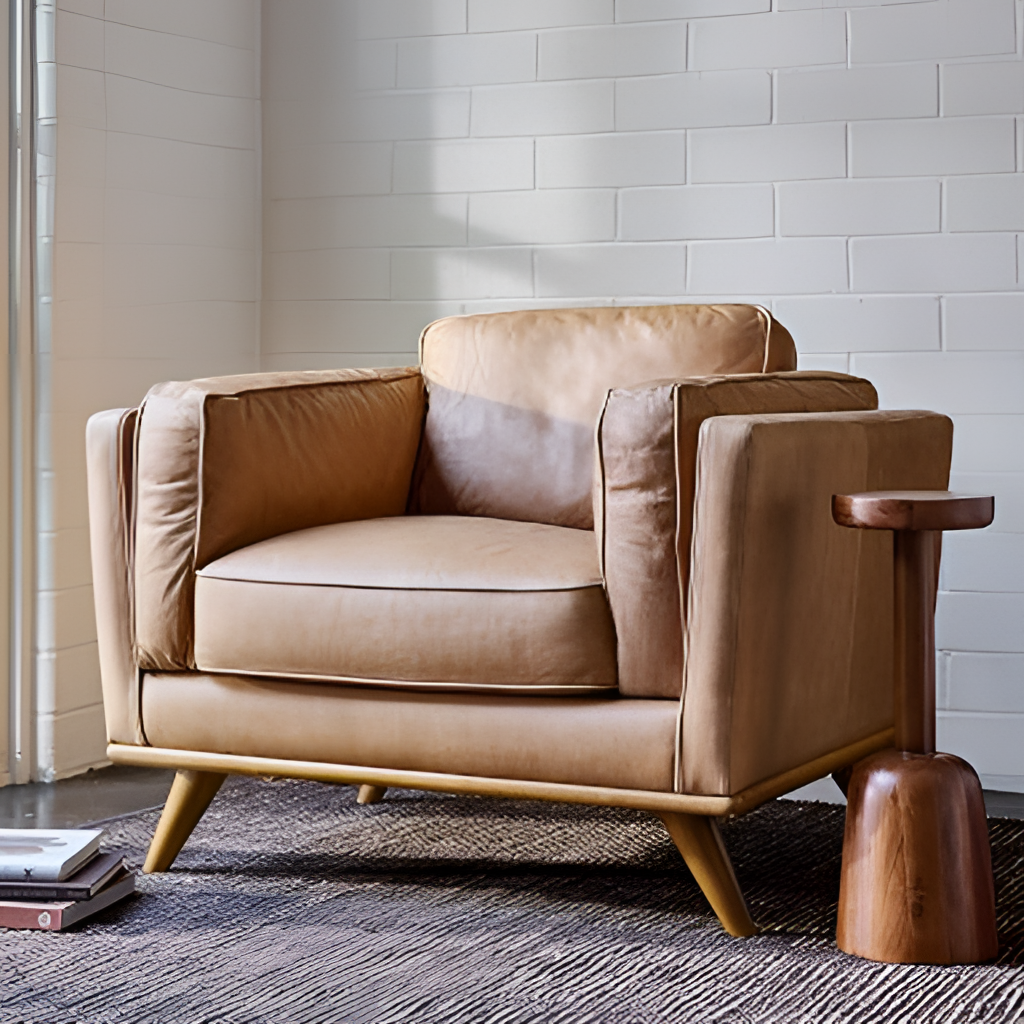
living room, leather armchair, concrete flooring, with smooth pattern, white tile wallpaper, with horizontal lines pattern, contemporary